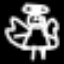
Label: angel